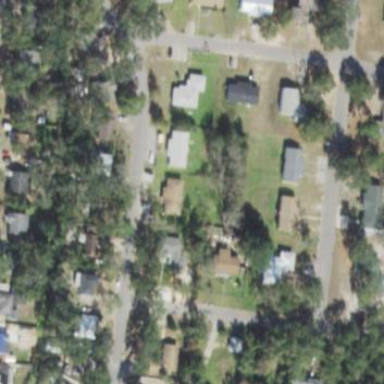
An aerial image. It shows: Residential area composed of single-family homes.